Question: I'm running the below stored procedure 'sp_MSforeachdb' with a simple command. My question is how to limit the result to show only the databases that have at least 1 record satisfying the command:

Here's my stored procedure:
'''
EXECUTE master.sys.sp_MSforeachdb 'USE [?];
IF (EXISTS (SELECT *
FROM INFORMATION_SCHEMA.TABLES
WHERE TABLE_NAME = ''Tabs''))
BEGIN
SELECT ''?'' as dbname,T.TabName, T.TabPath
FROM Tabs T
WHERE T.TabID IN (
SELECT Distinct TM.TabID
FROM TabModules TM
WHERE mID IN (
...
)
)
ORDER BY T.TabName
END
'
'''
Any ideas how I can modify the sp so that it doesn't display the databases that have empty results (see image)?
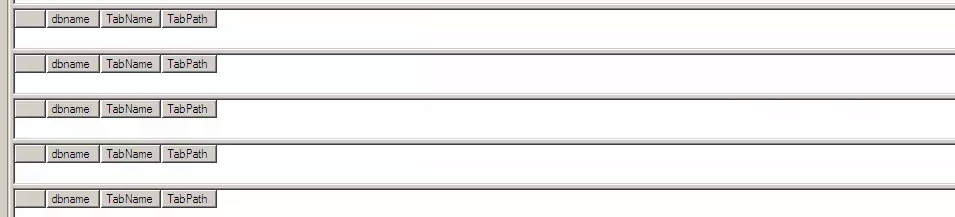
Answer: Well, first, stop using 'sp_MSforEachDb'. Oh, the problems (if you want proof, see <URL>.
How about:
'''
DECLARE @cmd NVARCHAR(MAX) = N'', @sql NVARCHAR(MAX) = N'';
SELECT @cmd += N'IF EXISTS (SELECT 1 FROM '
+ QUOTENAME(name) + '.sys.tables WHERE name = N''Tabs'')
SET @sql += N''UNION ALL
SELECT ''''' + name + ''''',T.TabName
FROM ' + QUOTENAME(name) + '.dbo.Tabs AS T
WHERE EXISTS
(
SELECT 1 FROM ' + QUOTENAME(name) + '.dbo.TabModules AS TM
WHERE TM.TabID = T.TabID
AND TM.mID IN -- this should probably be exists too
(
...
)
)
'''
FROM sys.databases
WHERE state = 0 -- assume you only want online databases
AND database_id > 4; -- assume you don't want system dbs
EXEC sp_executesql @cmd, N'@sql NVARCHAR(MAX) OUTPUT', @sql OUTPUT;
SET @sql = STUFF(@sql, 1, 10, '') + N' ORDER BY TabName;';
PRINT @sql; -- this will appear truncated, but trust me, it is not truncated
-- EXEC sp_executesql @sql;
'''
If you really want some unknown, arbitrary number of separate resultsets, the change is simple.
'''
DECLARE @cmd NVARCHAR(MAX) = N'', @sql NVARCHAR(MAX) = N'';
SELECT @cmd += N'IF EXISTS (SELECT 1 FROM '
+ QUOTENAME(name) + '.sys.tables WHERE name = N''Tabs'')
SET @sql += N''SELECT ''''' + name + ''''',T.TabName
FROM ' + QUOTENAME(name) + '.dbo.Tabs AS T
WHERE EXISTS
(
SELECT 1 FROM ' + QUOTENAME(name) + '.dbo.TabModules AS TM
WHERE TM.TabID = T.TabID
AND TM.mID IN -- this should probably be exists too
(
...
)
)
ORDER BY T.TabName;
'';'
FROM sys.databases
WHERE state = 0 -- assume you only want online databases
--AND database_id > 4; -- assume you don't want system dbs
EXEC sp_executesql @cmd, N'@sql NVARCHAR(MAX) OUTPUT', @sql OUTPUT;
PRINT @sql; -- this will appear truncated, but trust me, it is not truncated
-- EXEC sp_executesql @sql;
'''